Interaction volume radius: 10 \u00c5
Interaction volume height: 10 \u00c5
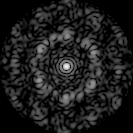
Disorder parameter: 0.6761